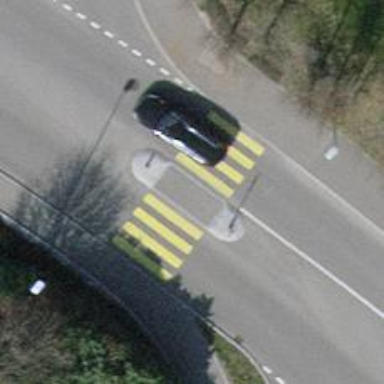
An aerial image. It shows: Uncontrolled zebra crossing with central island.